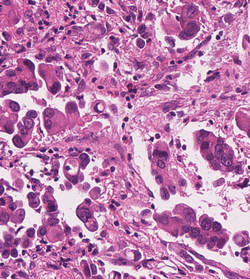
Tumor epithelial tissue: yes
Tumor-associated stroma tissue: yes
Normal tissue: no